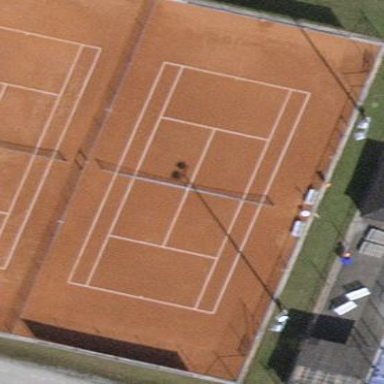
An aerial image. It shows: Tennis court on pitch designated for leisure land.